Question: Count the number of objects in the diagram.
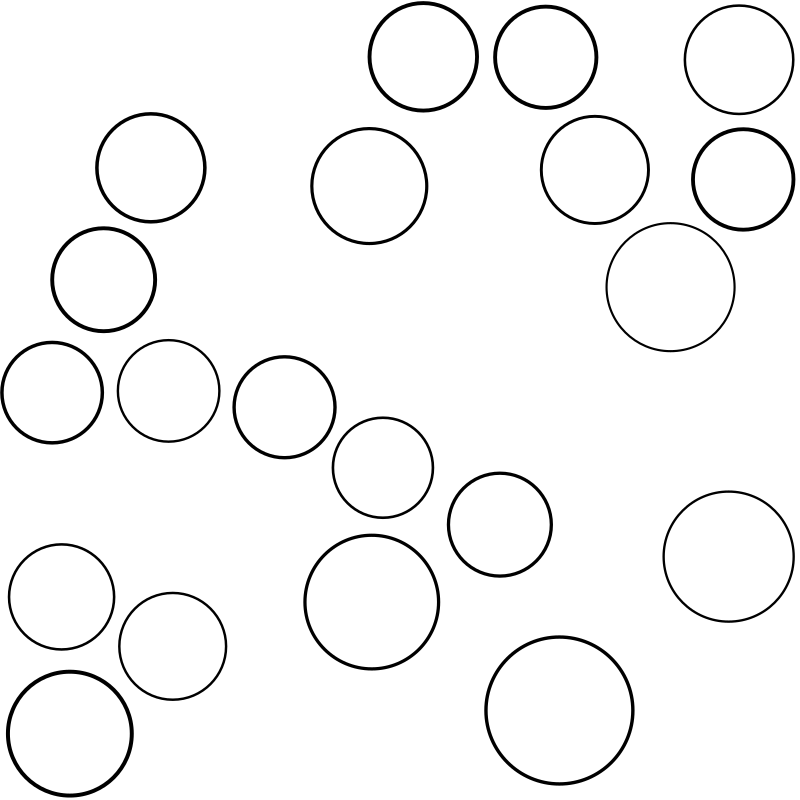
Answer: 20